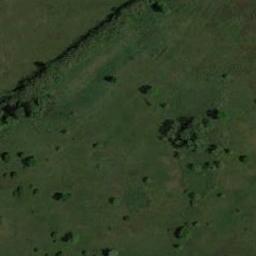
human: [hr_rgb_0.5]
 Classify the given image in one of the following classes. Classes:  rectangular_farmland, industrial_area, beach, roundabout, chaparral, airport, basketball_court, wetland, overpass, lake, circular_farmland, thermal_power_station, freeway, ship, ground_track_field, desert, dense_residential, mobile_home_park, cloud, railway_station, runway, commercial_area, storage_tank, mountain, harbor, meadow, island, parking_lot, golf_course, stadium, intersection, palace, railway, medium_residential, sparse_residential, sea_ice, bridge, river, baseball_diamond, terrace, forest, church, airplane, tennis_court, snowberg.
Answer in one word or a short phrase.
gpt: meadow